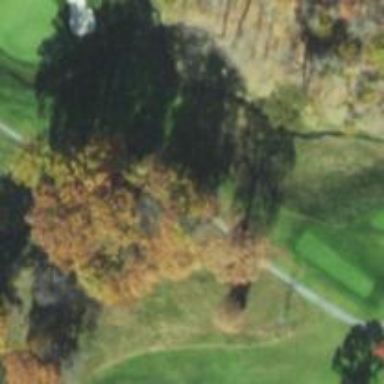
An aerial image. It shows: Service road designated as golf cart path.